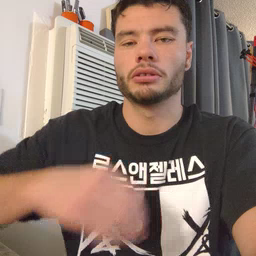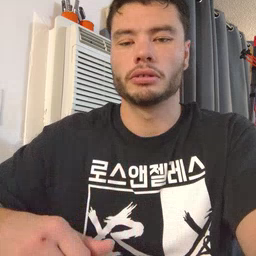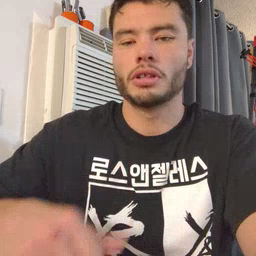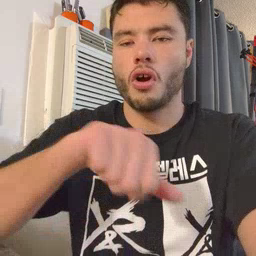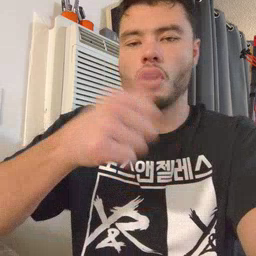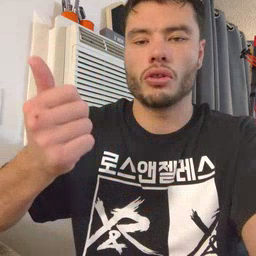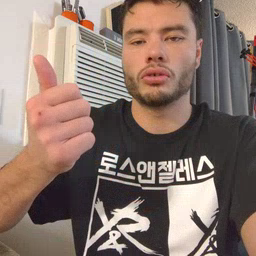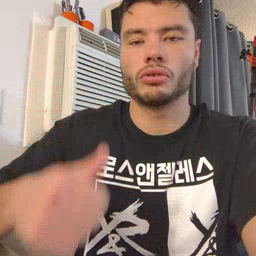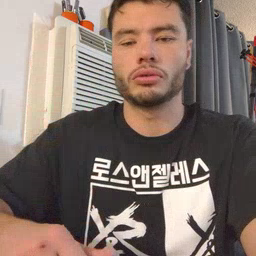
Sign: another